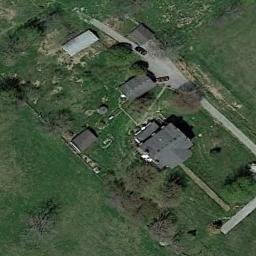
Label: sparse_residential